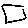
Label: square